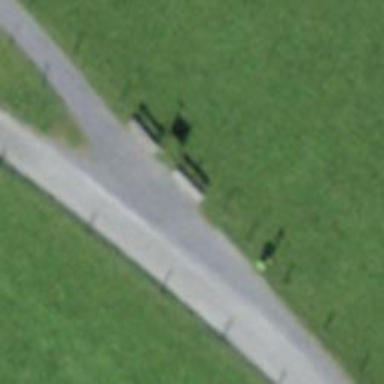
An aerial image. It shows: Bench for seating.